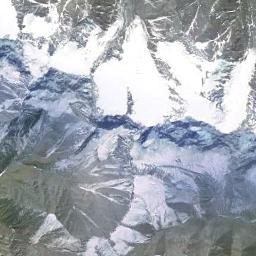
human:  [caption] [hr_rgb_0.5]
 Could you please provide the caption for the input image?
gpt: The snowberg has some valley glaciers .

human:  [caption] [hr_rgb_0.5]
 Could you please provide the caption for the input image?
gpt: The snow berg is consist of bare land and white snow .

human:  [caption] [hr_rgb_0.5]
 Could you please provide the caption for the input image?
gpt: A lot of snow is on the snowberg .

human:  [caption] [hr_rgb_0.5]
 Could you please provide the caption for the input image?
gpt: A snow-covered mountain covered in large areas .

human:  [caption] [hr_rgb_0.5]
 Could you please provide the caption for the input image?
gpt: There are much snow on the snowberg .